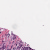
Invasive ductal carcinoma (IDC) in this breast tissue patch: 1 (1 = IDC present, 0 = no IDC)